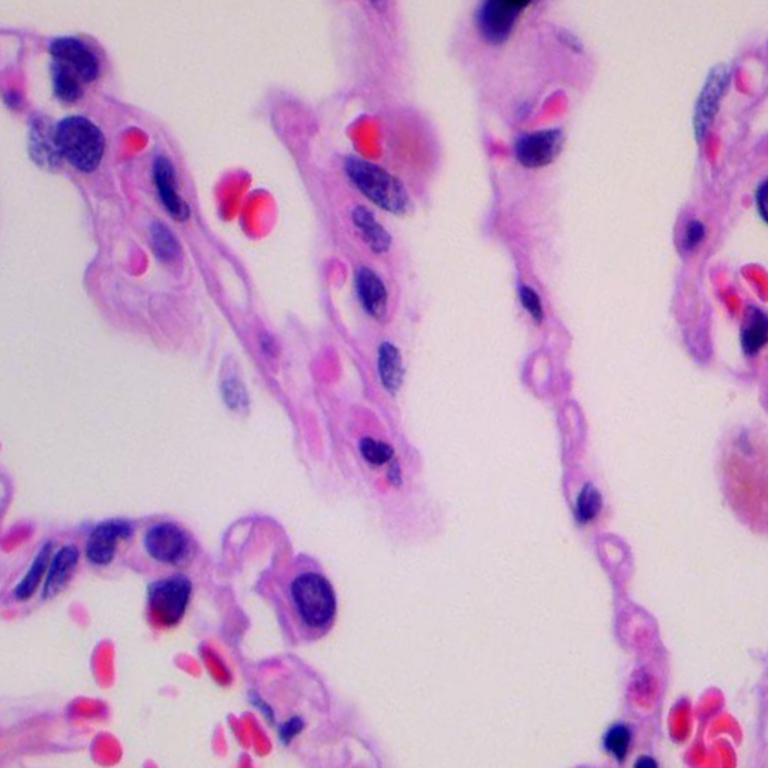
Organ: lung
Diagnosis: benign